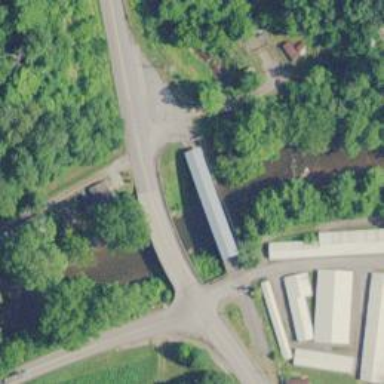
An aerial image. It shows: Covered footway on bridge.